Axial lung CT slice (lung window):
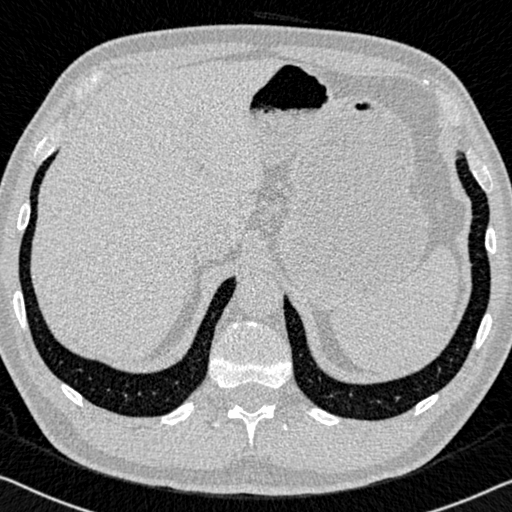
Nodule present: no